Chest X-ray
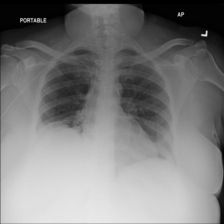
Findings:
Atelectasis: negative
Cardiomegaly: negative
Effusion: negative
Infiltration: negative
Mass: negative
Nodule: negative
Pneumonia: negative
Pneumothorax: negative
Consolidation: negative
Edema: negative
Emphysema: negative
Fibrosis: negative
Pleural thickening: negative
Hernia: negative